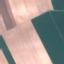
Land use / land cover: AnnualCrop